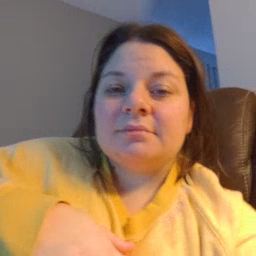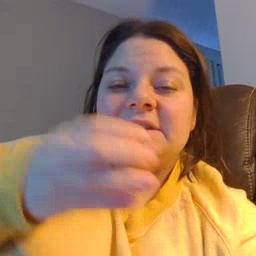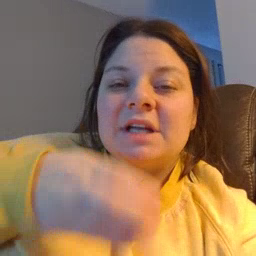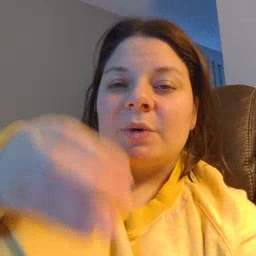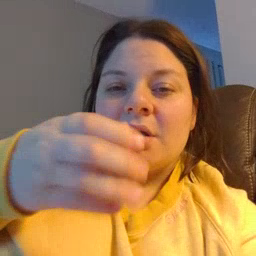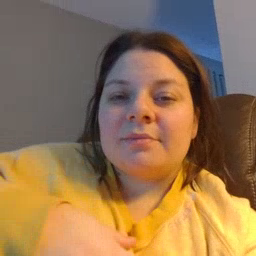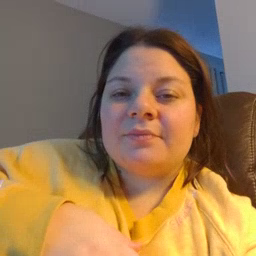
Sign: cereal